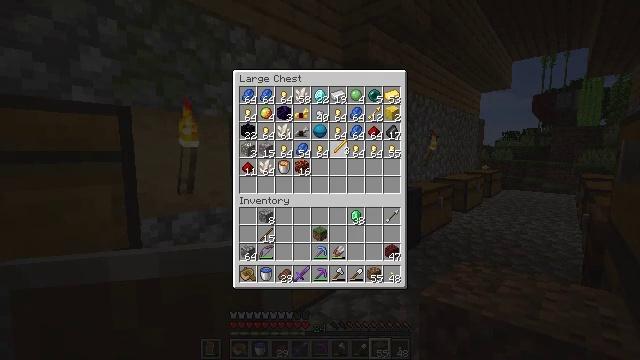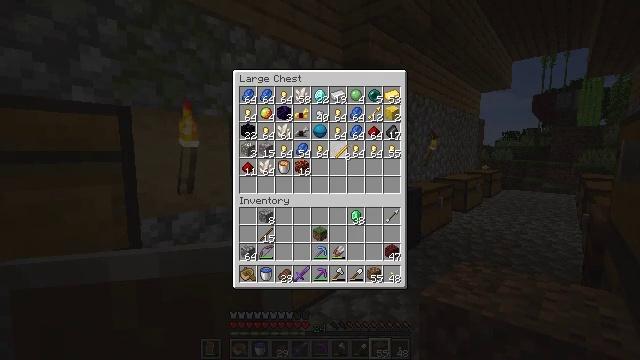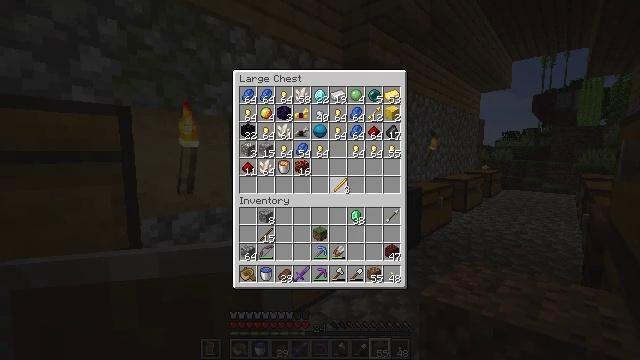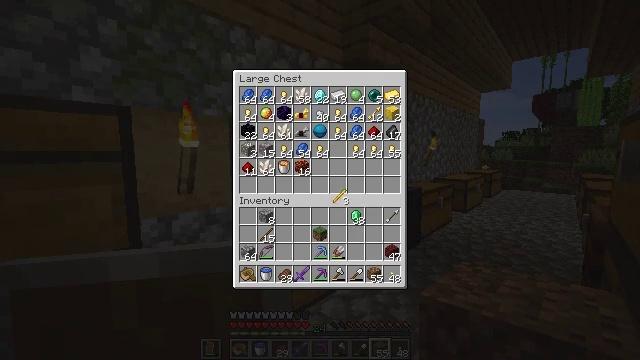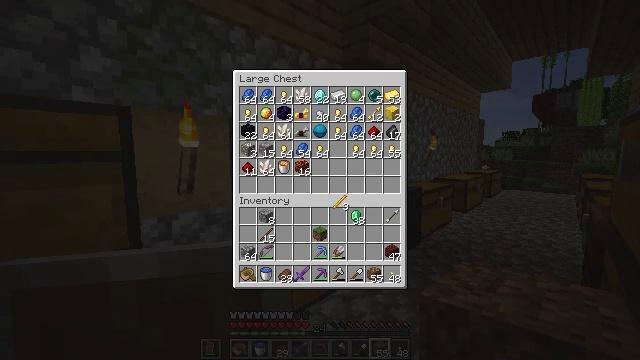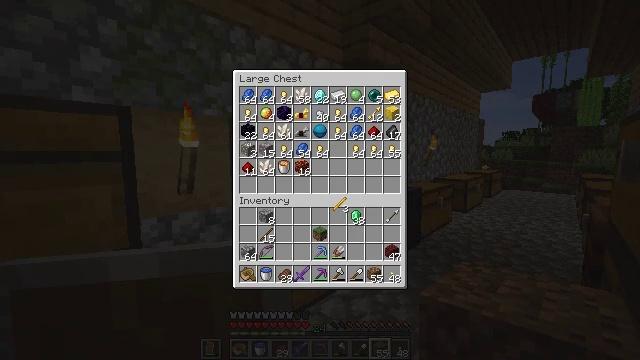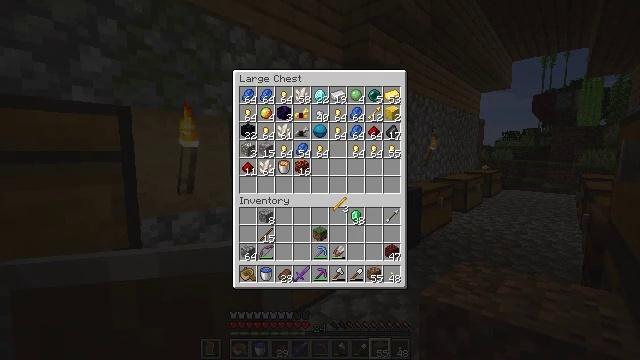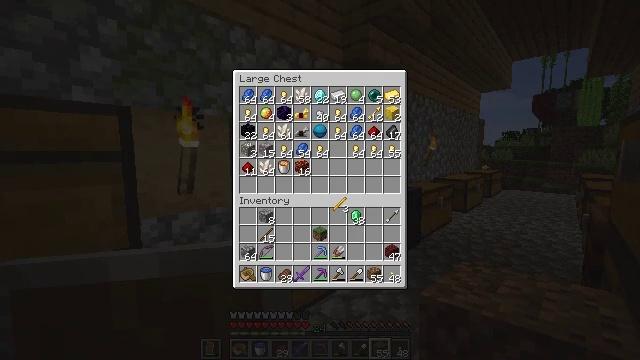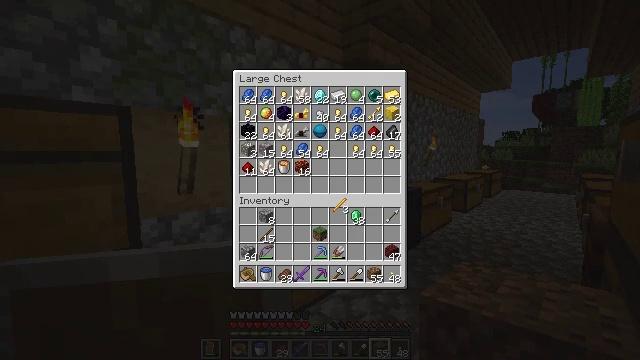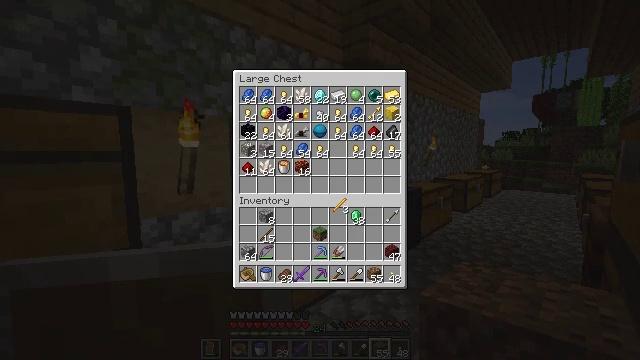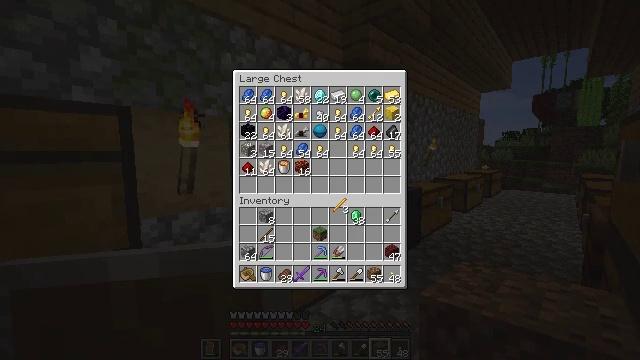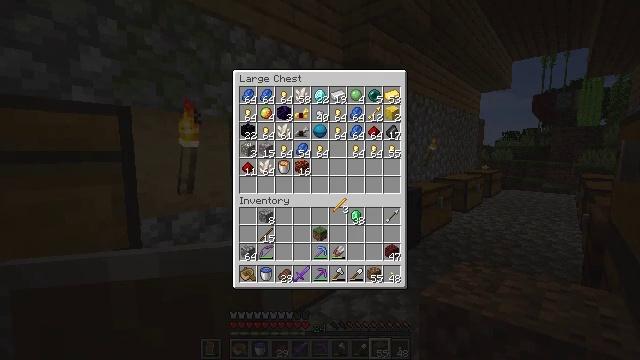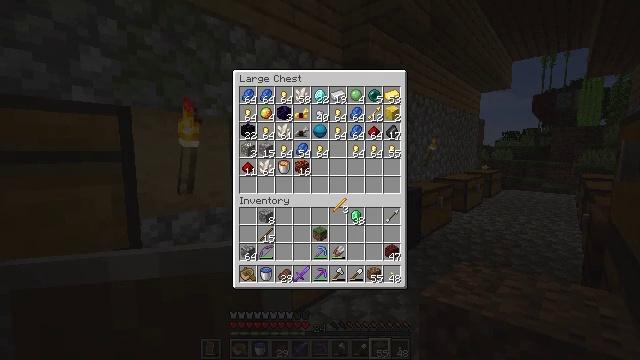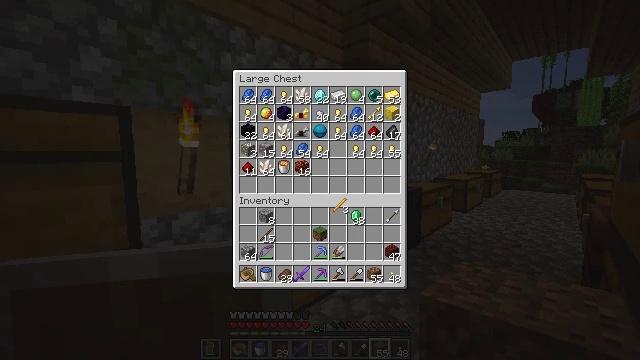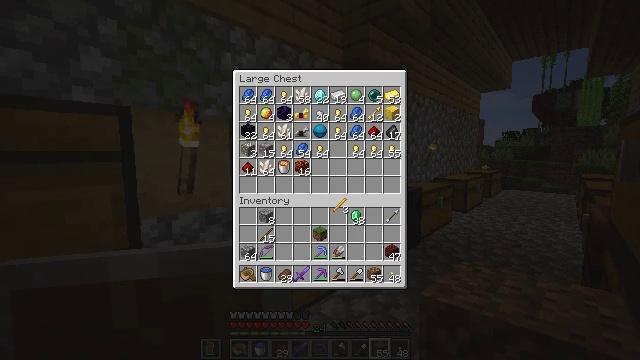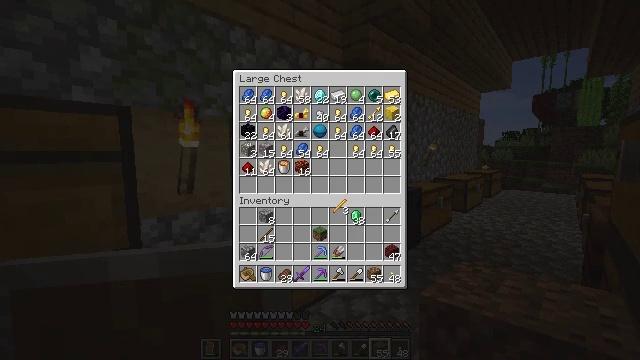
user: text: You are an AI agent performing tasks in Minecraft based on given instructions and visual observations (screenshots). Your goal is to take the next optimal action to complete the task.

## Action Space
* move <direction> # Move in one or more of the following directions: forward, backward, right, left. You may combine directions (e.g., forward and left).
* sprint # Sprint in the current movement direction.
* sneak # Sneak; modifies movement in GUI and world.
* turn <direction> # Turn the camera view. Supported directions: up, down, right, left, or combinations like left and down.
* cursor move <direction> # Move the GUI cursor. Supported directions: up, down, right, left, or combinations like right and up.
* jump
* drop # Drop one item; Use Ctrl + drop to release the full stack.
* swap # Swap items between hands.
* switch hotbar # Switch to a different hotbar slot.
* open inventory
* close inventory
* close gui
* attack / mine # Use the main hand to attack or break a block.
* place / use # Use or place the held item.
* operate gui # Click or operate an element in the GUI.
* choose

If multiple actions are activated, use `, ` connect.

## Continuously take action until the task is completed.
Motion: motion action
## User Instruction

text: Use the crafting table to craft a brewing stand.
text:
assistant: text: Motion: attack / mine
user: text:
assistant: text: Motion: turn down
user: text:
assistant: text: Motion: turn down
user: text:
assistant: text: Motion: no_op
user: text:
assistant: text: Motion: no_op
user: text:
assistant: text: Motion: no_op
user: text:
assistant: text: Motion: no_op
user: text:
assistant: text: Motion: no_op
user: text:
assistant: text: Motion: no_op
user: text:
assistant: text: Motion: no_op
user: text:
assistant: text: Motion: use / place
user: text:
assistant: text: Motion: use / place
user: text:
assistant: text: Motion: no_op
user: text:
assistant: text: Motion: no_op
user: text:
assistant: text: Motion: no_op
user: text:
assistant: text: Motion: no_op
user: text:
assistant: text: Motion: no_op
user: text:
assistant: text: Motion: no_op
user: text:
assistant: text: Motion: no_op
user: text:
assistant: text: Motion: no_op
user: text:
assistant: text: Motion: no_op
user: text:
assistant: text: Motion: no_op
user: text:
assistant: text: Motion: no_op
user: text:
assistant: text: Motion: no_op
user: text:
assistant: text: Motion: no_op
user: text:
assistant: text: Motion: no_op
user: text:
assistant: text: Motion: use / place
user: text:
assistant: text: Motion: use / place
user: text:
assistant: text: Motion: use / place
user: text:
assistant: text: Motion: turn up